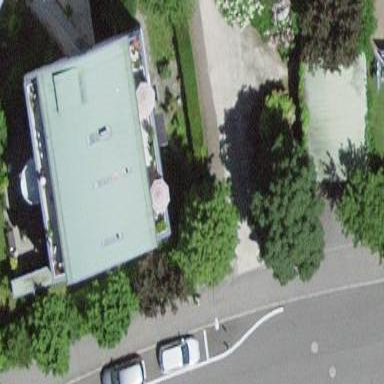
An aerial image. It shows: Terrace building.